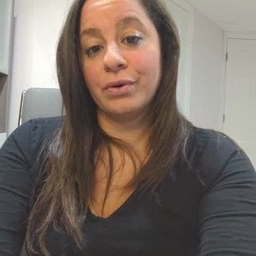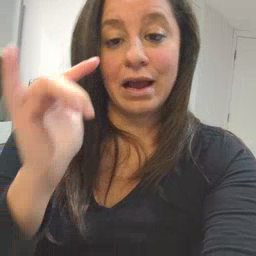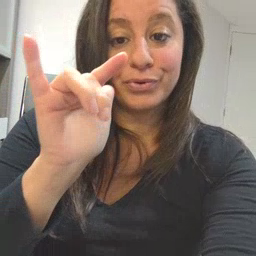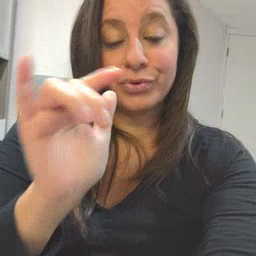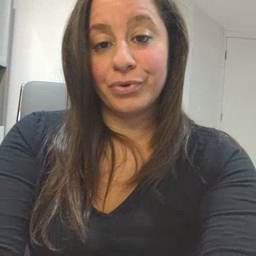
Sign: airplane